Field crop: maize
Growth stage: 1
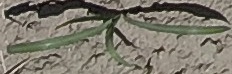
Species: sorghum